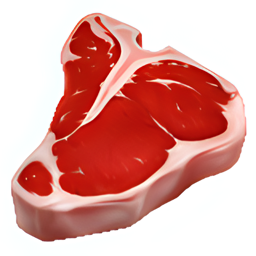
Name: cut of meat
Emoji: 🥩
Group: Food & Drink
Sub-group: food-prepared